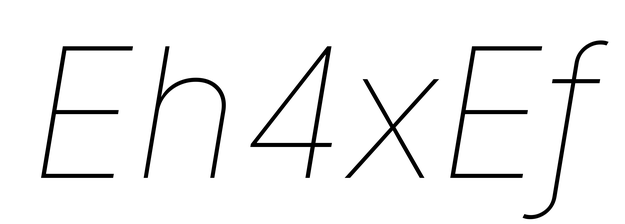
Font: Inter-Italic_Thin_Italic